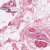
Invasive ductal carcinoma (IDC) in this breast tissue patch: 0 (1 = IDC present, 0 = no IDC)